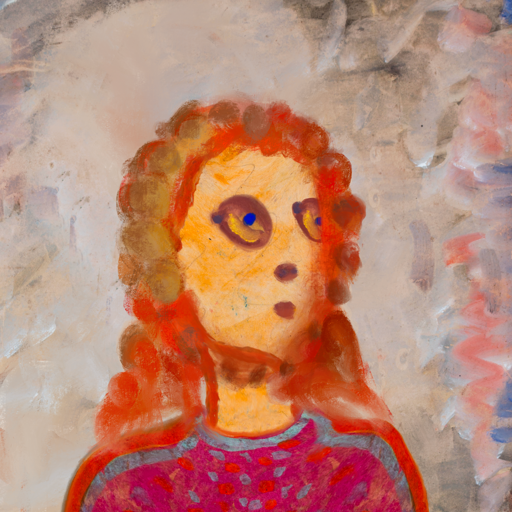
Background: Roy_Bahadur, Head And Neck Side: Experience, Face Side: Mother_And_Son_Son, Bust: Sisters, Hair Side: Rupkatha, Head Accessory: Blank, Second Necklace: Blank, Necklace: Blank, Baby: Blank